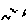
Label: zigzag